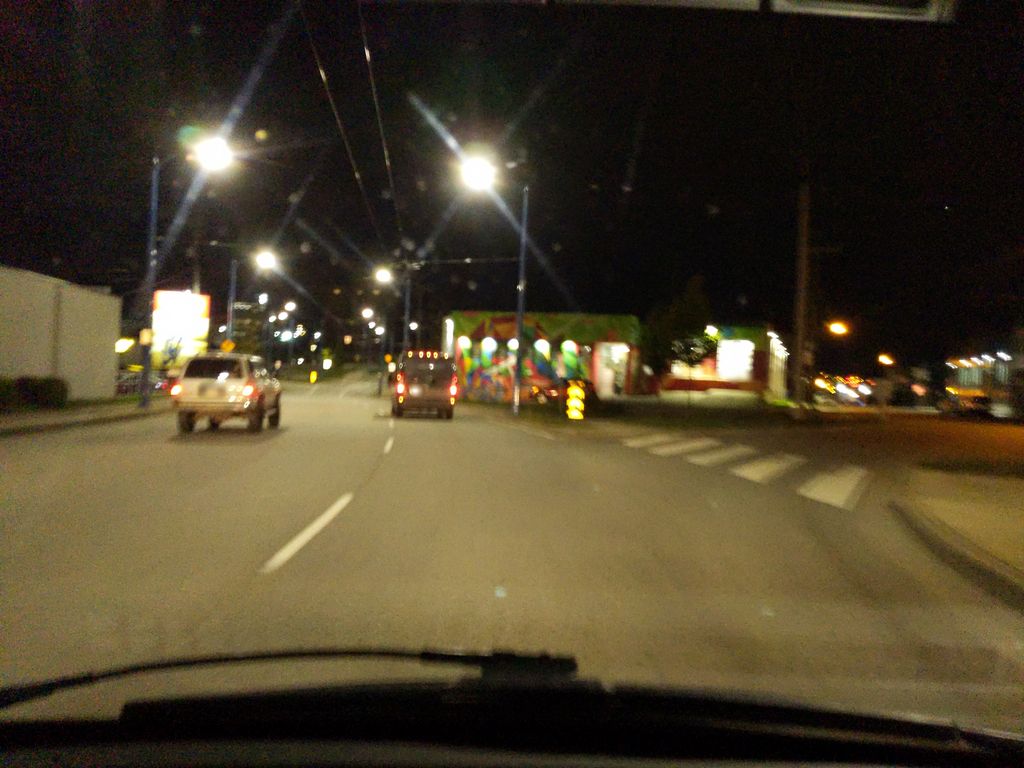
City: vancouver